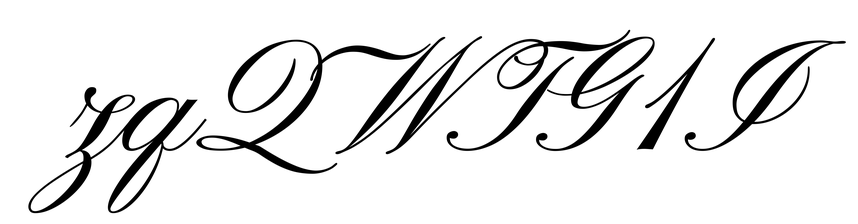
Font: PinyonScript-Regular